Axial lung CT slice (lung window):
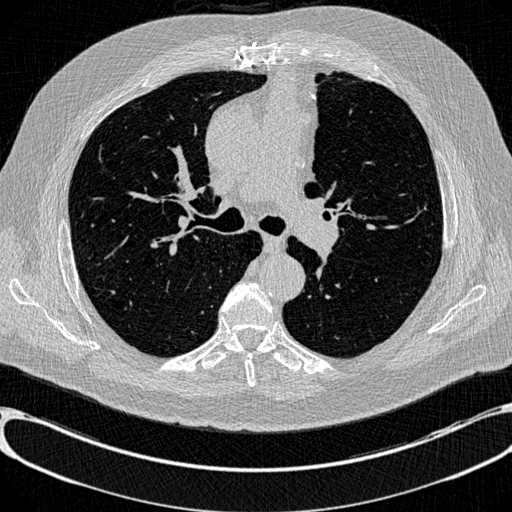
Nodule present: no